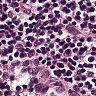
Metastatic tissue present: no